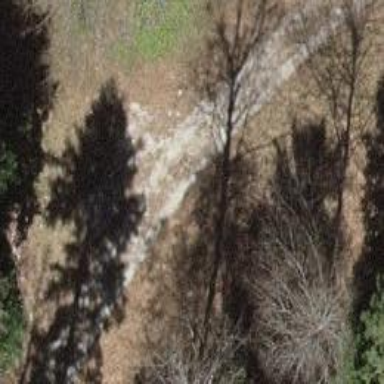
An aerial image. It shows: Gravel track road.